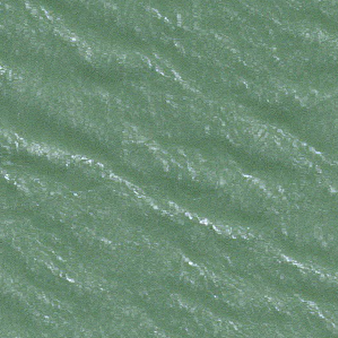
Label: other